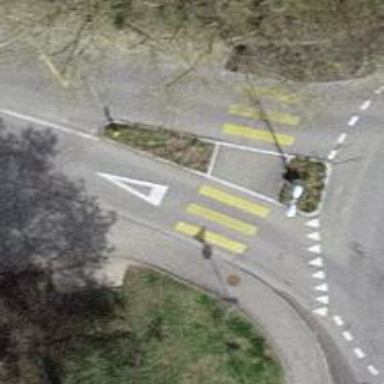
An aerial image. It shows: Marked zebra crossing on the road.